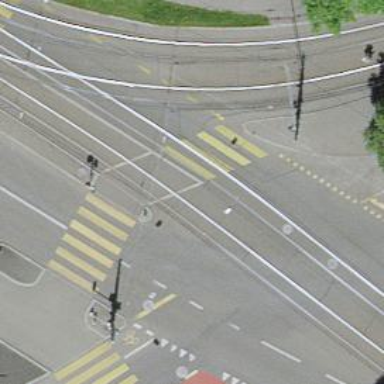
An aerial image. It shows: Road crossing with traffic signals.